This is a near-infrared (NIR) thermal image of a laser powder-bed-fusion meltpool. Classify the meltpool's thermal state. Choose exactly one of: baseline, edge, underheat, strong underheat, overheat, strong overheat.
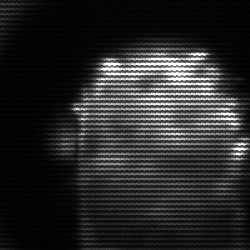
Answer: baseline